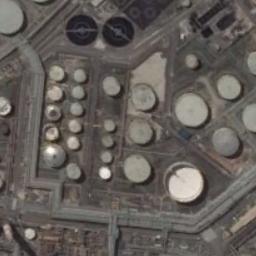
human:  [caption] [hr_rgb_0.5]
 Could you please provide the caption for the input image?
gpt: There are many different sized storage tanks in the factory, And there are large lawns in the factory .

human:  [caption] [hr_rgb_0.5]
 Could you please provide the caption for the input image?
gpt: There are many white and black storage tanks on the bare land .

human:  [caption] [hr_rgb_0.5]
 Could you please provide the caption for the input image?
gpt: There are two rows of storage tanks, One of which is larger than the others .

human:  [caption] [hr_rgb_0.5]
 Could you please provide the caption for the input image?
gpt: There are many storage tanks of different sizes .

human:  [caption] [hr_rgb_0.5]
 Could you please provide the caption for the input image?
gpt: There are some storage tanks of different sizes .